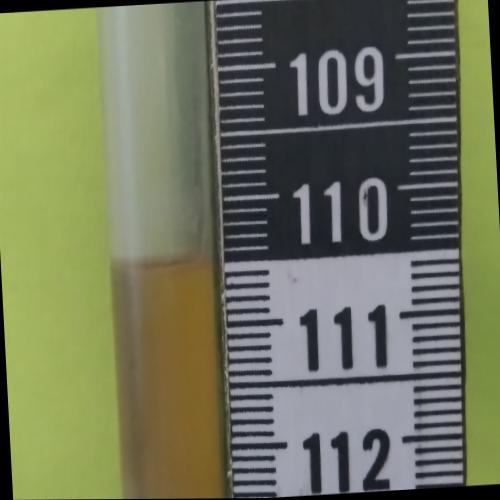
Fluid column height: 110.5 cm